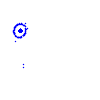
Particle: pion